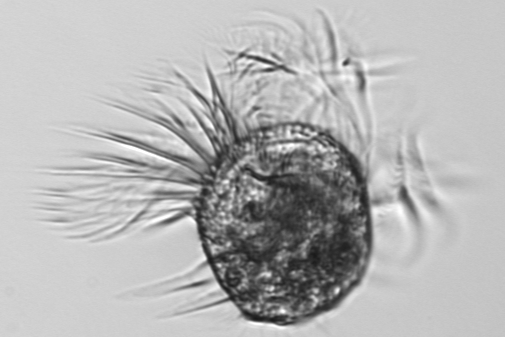
Label: Pelagostrobilidium